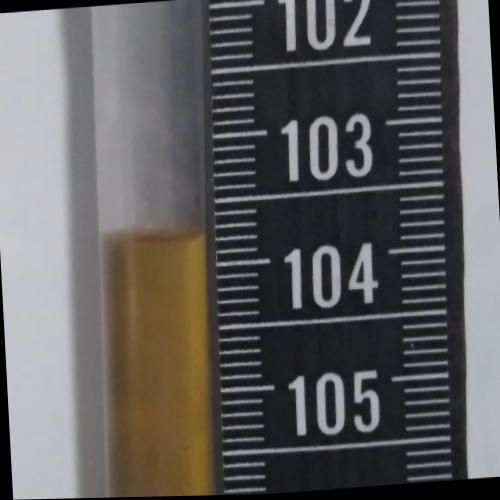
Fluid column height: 103.8 cm